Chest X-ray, PA view. Patient: 9 years old, sex M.
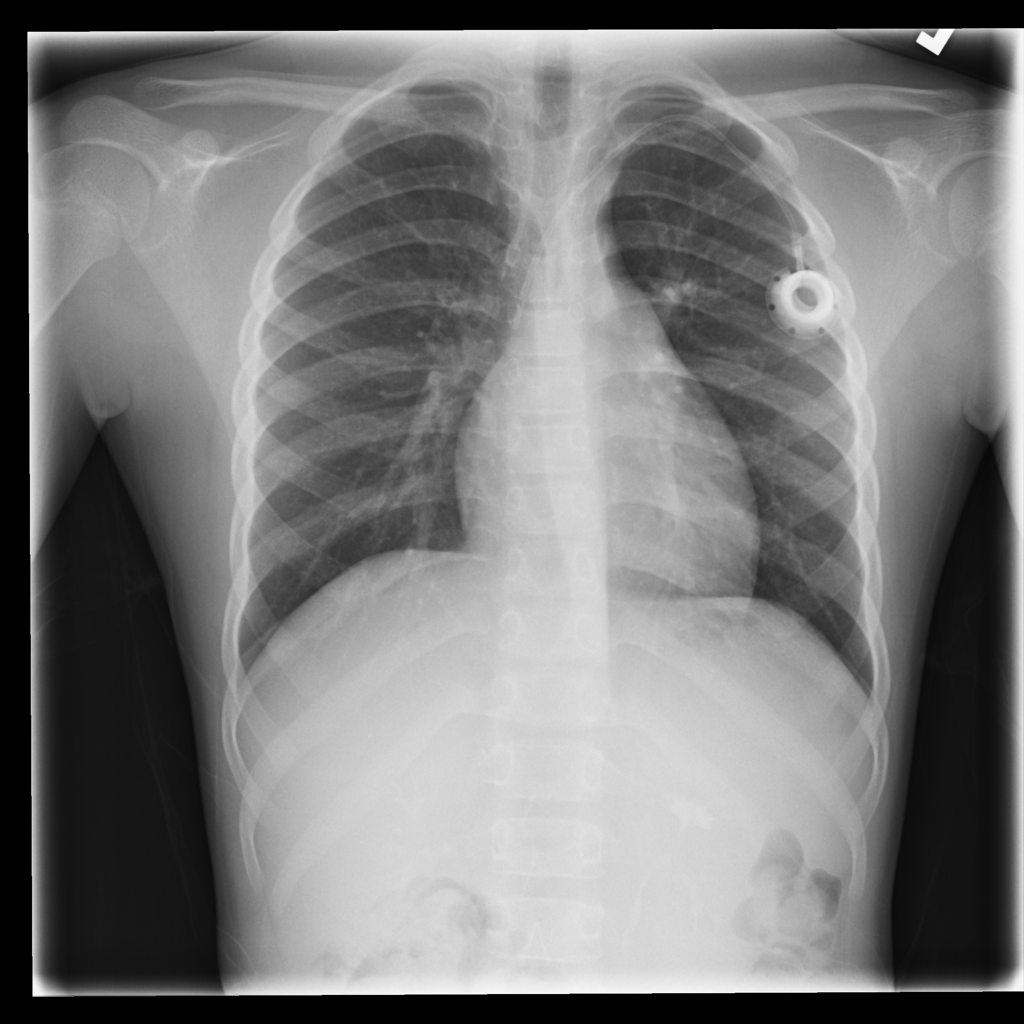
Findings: No Finding